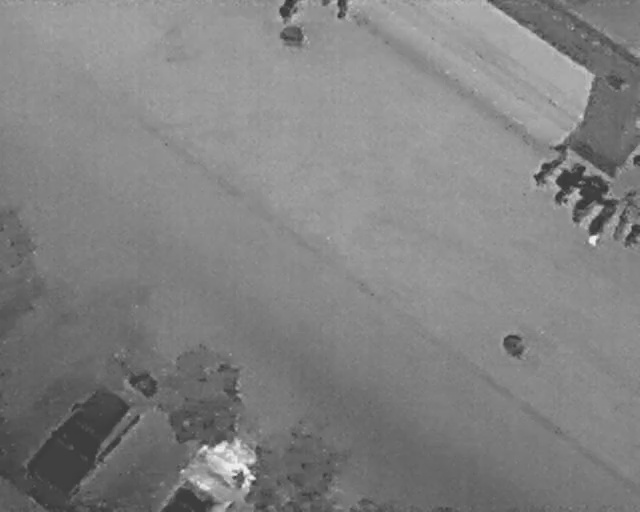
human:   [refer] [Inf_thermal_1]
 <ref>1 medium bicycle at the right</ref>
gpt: <box>[[96, 44, 100, 47, 2]]</box>

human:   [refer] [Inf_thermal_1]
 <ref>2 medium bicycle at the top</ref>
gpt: <box>[[51, 0, 55, 3, 2], [42, 0, 47, 4, 2]]</box>

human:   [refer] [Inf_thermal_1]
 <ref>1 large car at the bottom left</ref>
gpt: <box>[[8, 72, 17, 98, 130]]</box>

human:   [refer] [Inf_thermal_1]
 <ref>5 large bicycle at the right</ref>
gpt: <box>[[81, 29, 90, 33, 40], [84, 33, 92, 37, 40], [87, 35, 95, 41, 40], [89, 39, 98, 45, 29], [93, 40, 101, 43, 15]]</box>